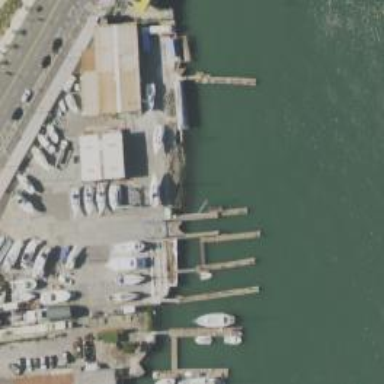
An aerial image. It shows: Man-made pier.